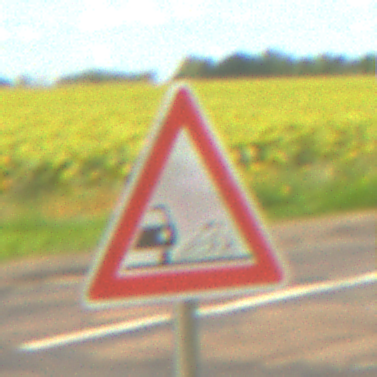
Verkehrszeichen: SplittSchotter
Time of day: Midday
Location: Outdoor (RoadRail)
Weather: PartlyCloudy
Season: NotSpecified
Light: Natural